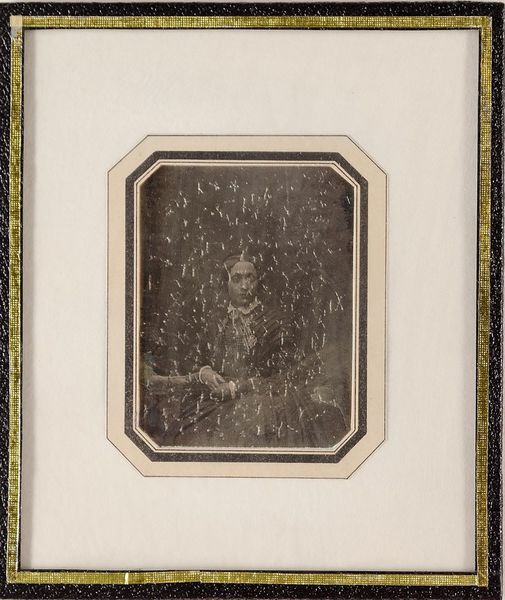
Titel: Unbekannte Frau
Standort: Hamburg
Institution: Museum für Kunst und Gewerbe Hamburg
Schlagwörter: frau, portrait, figur, foto, fotografie, photographie, photo, lichtbild, daguerreotypie, bildwerke, angewandte und bildende kunst, hessische systematik, porträt, porträtfotografie, porträtphotographie, hüftbild